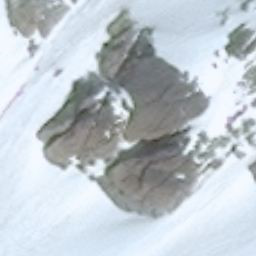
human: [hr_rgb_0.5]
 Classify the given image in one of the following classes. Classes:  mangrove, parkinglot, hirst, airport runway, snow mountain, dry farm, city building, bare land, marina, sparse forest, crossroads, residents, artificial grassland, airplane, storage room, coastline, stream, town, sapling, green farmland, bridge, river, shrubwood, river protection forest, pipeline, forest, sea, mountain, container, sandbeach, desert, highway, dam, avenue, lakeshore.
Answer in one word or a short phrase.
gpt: snow mountain